Question: I have data that looks like this:

Now I want to make a string that has a format like this:
Hello {first_name} {last_name}, this is the list of fruit that you want
1. {fruit_0} with {colour_0} colour
2. {fruit_1} with {colour_1} colour
3. {fruit_2} with {colour_2} colour
So the expected output would be (example first row):
'''
Hello Maria White, this is the list of fruit that you want
1. apple with pink colour
'''
But when I code it turns out:
'''
Hello Maria White, this is the list of fruit that you want
1. apple with pink colour
2. - with - colour
3. - with - colour
'''
This the code that I used:
'''
import pandas as pd
df = pd.read_excel("fruit.xlsx")
for x in x.dfitertuples():
first_name = x.first_name
last_name = x.last_name
fruit_0 = x.fruit_0
fruit_1 = x.fruit_1
fruit_2 = x.fruit_2
colour_0 = x.colour_0
colour_1 = x.colour_1
colour_2 = x.colour_2
message = f"""
Hello {first_name} {last_name}, this is the list of fruit that you want
1. {fruit_0} with {colour_0} colour
2. {fruit_1} with {colour_1} colour
3. {fruit_2} with {colour_2} colour
"""
print(message)
'''
Thank you
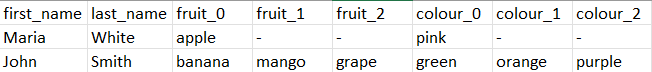
Answer: Use an array to store the colours and fruits. This way you can iterate through all the colour/fruit pairs.
'''
import pandas as pd
df = pd.read_excel("fruit.xlsx")
for x in x.dfitertuples():
first_name = x.first_name
last_name = x.last_name
fruits = [x.fruit_0,x.fruit_1,x.fruit_2]
colours = [x.colour_0,x.colour_1,x.colour_2]
print(f"Hello {first_name} {last_name}, this is the list of fruit that you want")
for i in range(fruits):
if fruits[i] and colours[i]:
print(f"{i+1}. {fruits[i]} with {colours[i]} colour")
'''